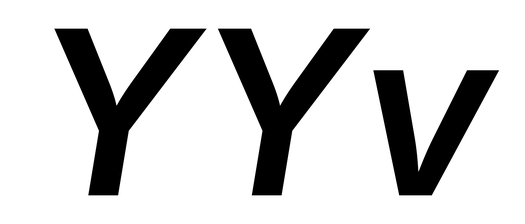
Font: Inter-Italic_SemiBold_Italic